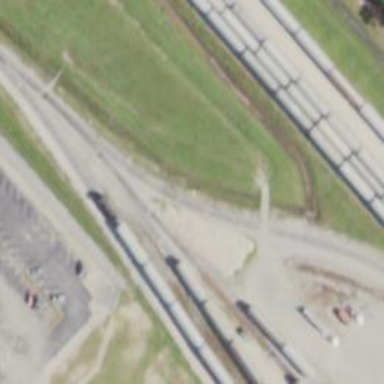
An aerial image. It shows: Rail spur service.